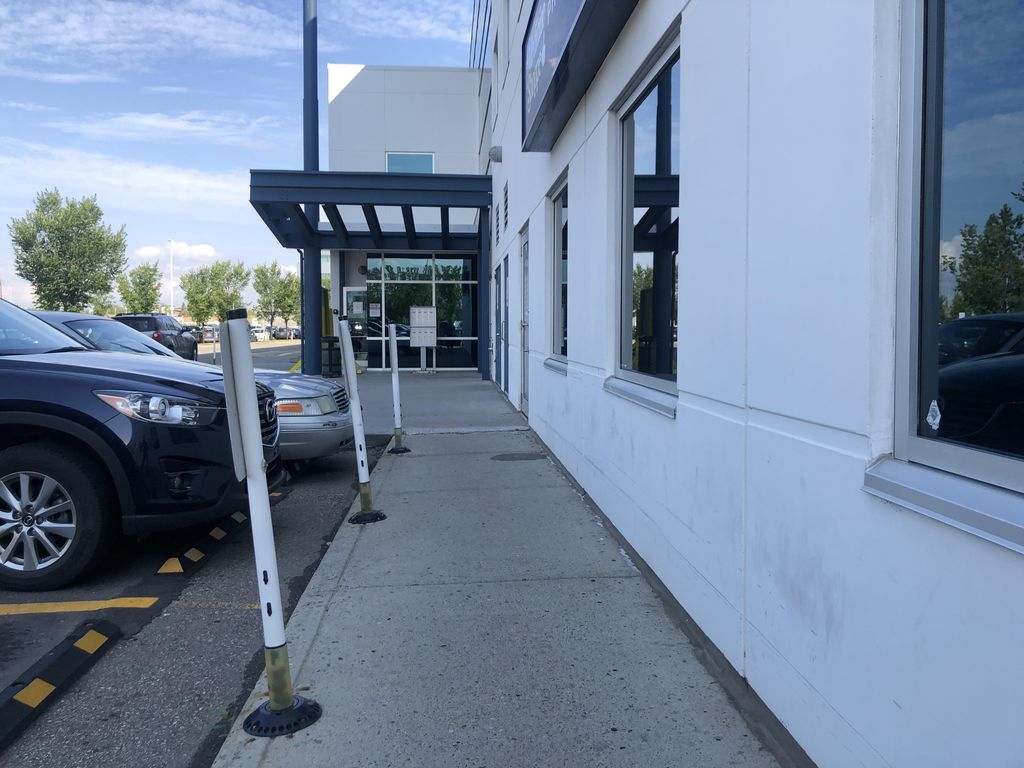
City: calgary